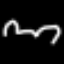
Label: squiggle